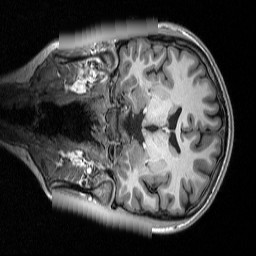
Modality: T1w
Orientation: coronal